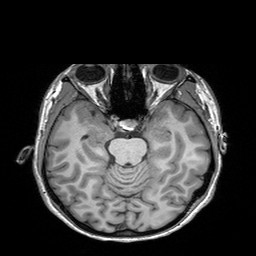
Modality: T1w
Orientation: coronal